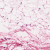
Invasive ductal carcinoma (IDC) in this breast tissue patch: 0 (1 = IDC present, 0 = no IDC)